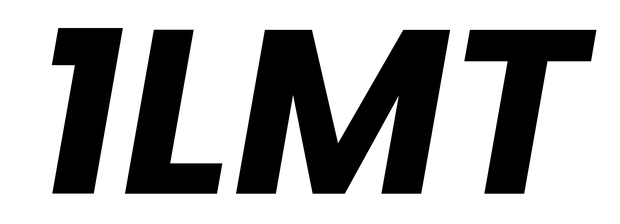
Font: Poppins-BoldItalic